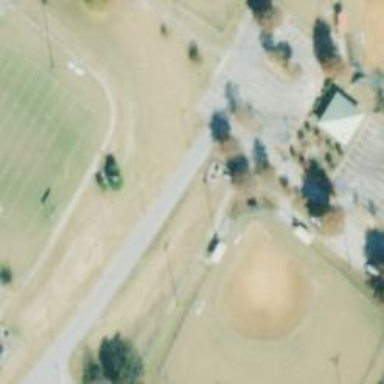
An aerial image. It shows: Baseball pitch for leisure and sports activities.